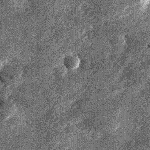
Label: no_change